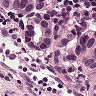
Metastatic tissue present: yes